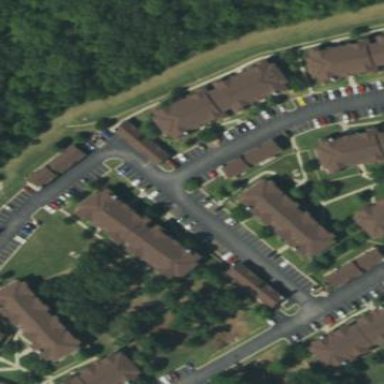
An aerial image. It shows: Street-side parking area.